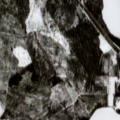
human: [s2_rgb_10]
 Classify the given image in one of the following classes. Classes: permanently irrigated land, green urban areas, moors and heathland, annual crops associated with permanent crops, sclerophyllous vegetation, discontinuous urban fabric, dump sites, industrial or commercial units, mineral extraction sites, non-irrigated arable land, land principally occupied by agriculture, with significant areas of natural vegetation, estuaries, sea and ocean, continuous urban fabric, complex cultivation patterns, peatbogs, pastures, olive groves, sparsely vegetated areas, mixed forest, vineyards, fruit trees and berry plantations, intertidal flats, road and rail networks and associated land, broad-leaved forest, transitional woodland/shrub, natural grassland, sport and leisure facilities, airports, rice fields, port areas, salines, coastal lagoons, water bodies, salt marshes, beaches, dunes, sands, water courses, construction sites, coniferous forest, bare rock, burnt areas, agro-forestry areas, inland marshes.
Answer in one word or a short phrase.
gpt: land principally occupied by agriculture, with significant areas of natural vegetation, coniferous forest, mixed forest, transitional woodland/shrub, water bodies